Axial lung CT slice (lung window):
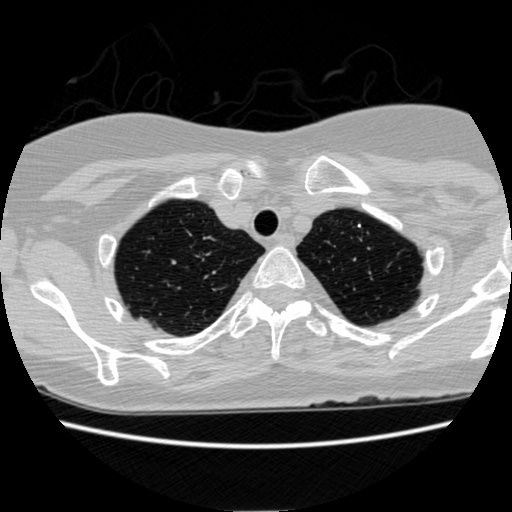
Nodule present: no